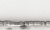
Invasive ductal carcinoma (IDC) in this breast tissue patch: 0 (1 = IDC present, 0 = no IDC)